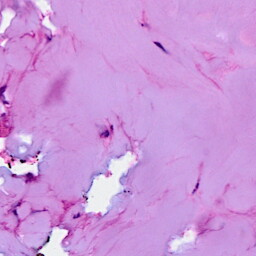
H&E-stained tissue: Breast